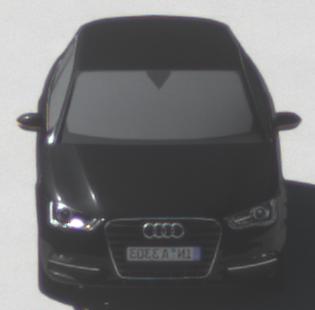
Make: Audi
Model: A3 1.2 TFSI
Detailed model: A3 (8V)
Model produced from: 2013/02
Model produced until: 2014/05
Doors: 3
Color: black
Road condition: dry road
Daytime: morning or afternoon
Contrast: high contrast